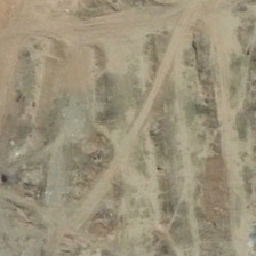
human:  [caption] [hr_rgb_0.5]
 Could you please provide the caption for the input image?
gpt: the bareland with red land in the middle .

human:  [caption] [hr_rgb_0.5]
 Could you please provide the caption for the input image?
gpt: Many use bare wheels.

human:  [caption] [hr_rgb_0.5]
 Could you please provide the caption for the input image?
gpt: many white particles with bareland beside in it .

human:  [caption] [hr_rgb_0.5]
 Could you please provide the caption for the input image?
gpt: the bareland with yellow land in the middle .

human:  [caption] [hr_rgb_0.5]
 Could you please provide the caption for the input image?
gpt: A lot of wheel marks on the bare ground.